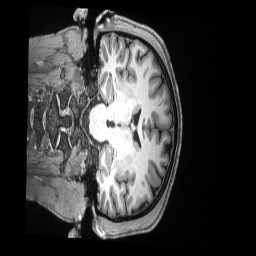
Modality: T1w
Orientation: coronal
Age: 22
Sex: male
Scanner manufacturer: siemens
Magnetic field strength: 3 T
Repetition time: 2.5 s
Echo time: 0.00181 s